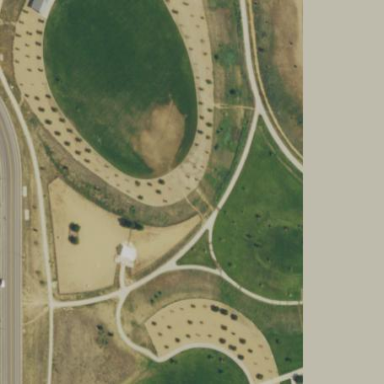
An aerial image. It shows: Dog park enclosed by fence.